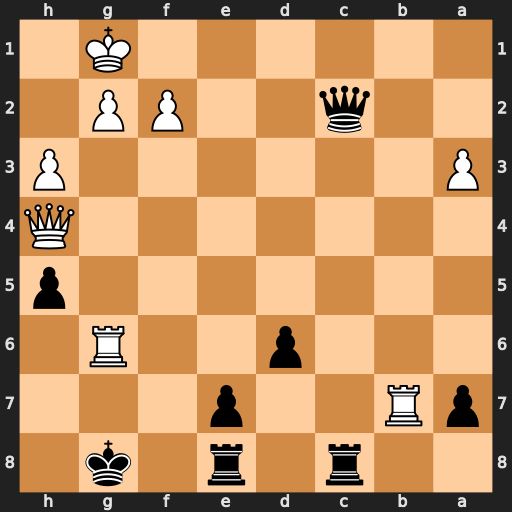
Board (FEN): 2r1r1k1/pR2p3/3p2R1/7p/7Q/P6P/2q2PP1/6K1
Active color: b
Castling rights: -
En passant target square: -
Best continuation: Qxg6